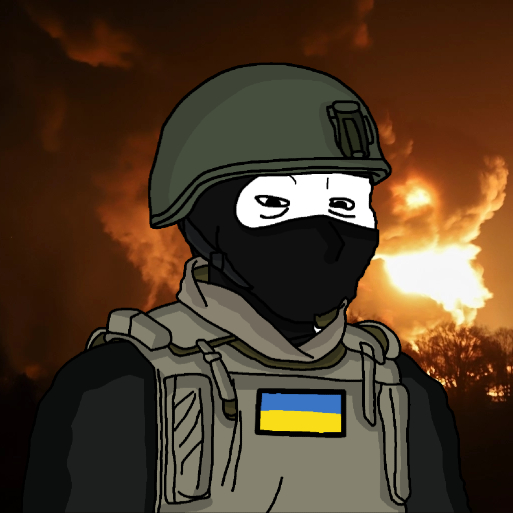
Label: 5_Tired_Wojak